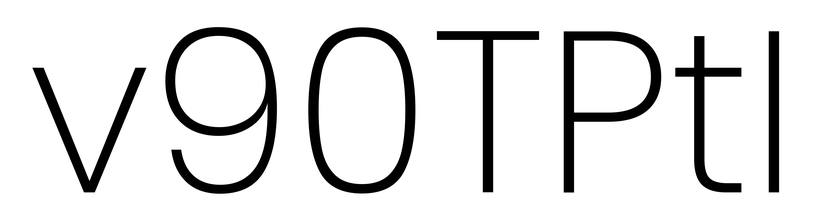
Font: Poppins-ExtraLight